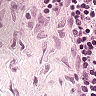
Metastatic tissue present: no